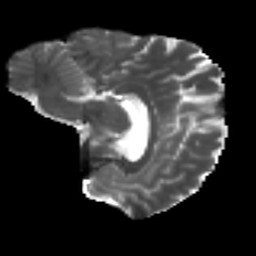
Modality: T2w
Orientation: sagittal
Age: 40
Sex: male
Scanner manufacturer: ge
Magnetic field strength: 3 T
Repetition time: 7.8 s
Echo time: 0.0609 s